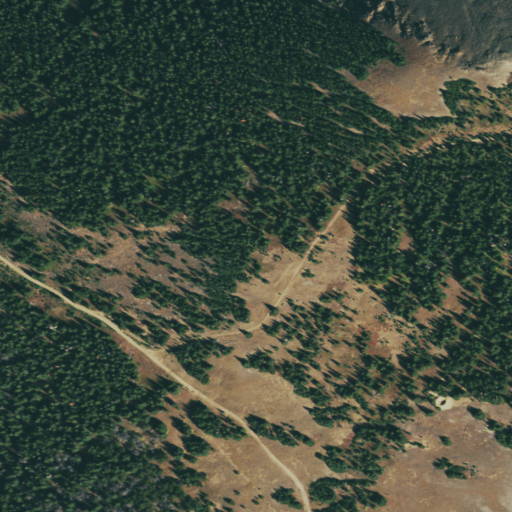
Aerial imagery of mountain in Colorado named Guinn Mountain containing evergreen forest, shrub, grassland, and barren land